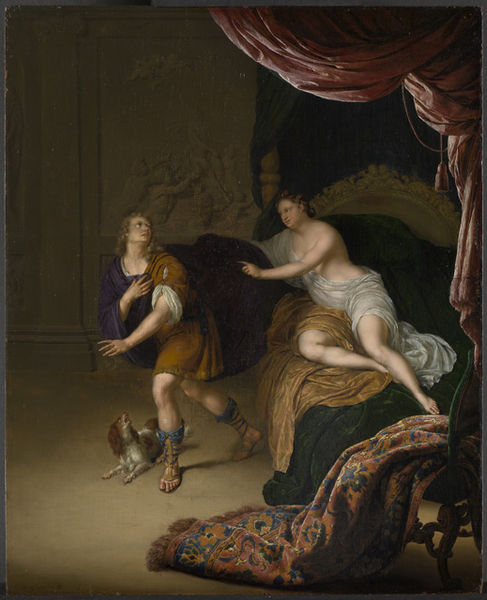
Titel: Joseph und das Weib des Potiphar
Künstler: Willem van Mieris
Standort: Karlsruhe
Institution: Staatliche Kunsthalle Karlsruhe
Schlagwörter: akt, blau, dunkel, gemälde, hand, himmel, mann, nackt, umhang, weiß, gelb, grün, braun, frankreich, frau, licht, orange, raum, stuhl, zimmer, blick, hund, rot, schloss, tier, tuch, malerei, muster, ornament, rock, teppich, wand, barock, falten, halten, historie, samt, trauer, hände, innenraum, signatur, vorhang, öl, boden, gewand, gold, interieur, mantel, sessel, stoffe, tücher, decke, gewänder, klassizismus, paar, personen, locken, rokoko, rosa, seide, engel, beine, relief, füße, liebe, sofa, liegen, italien, schuhe, lila, violett, ölgemälde, angst, kissen, könig, gardine, vorhänge, weib, gobelin, trennung, ornamente, wandmalerei, festhalten, bett, bettdecke, schlafzimmer, interior, stuck, kammer, kordel, sandalen, faltenwurf, laken, edel, gemach, liegend, pfosten, flucht, oben, erschrecken, jungfrau, greifen, streit, fliehen, allegorie, mythologie, ölmalerei, schnitzerei, bettpfosten, sandale, verführung, jüngling, sehnsucht, toga, mythos, romeo, schlafgemach, liebschaft, troddel, prinz, gehend, malerie, tapisserie, venus, baldachin, fresko, hermes, teuer, amor, wandbild, vertreibung, bote, diana, geschnitzt, bellen, purpur, farbigkeit, josef, joseph, himmelbett, klassisch, klassizistisch, fau, unschuld, decken, pilatser, liebesszene, batt, verlust, suhl, verrat, abneigung, wandrelief, abenteuer, abweisung, bettt, potiphar, oprnament, potifar, e, #bett, told, benus, voehang, thearalisch, flüchtend, vorhang nackt grau, jungfreu, #teppi h, glucht